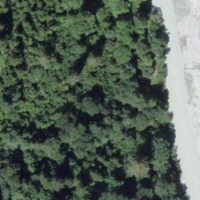
EUNIS habitat code: 44
Species observed at this site:
Primula veris